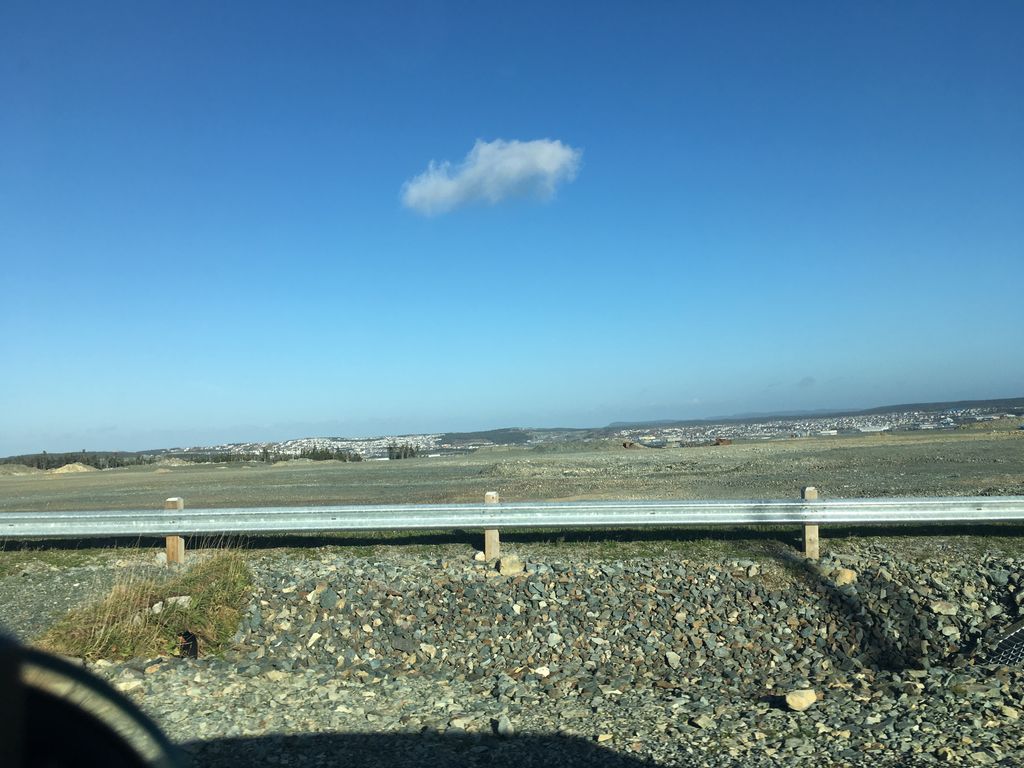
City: st_johns